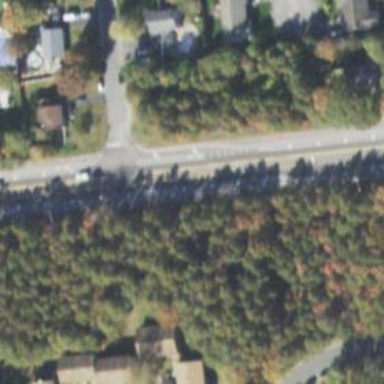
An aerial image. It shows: Secondary road with asphalt surface.